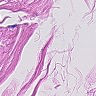
Metastatic tissue present: no